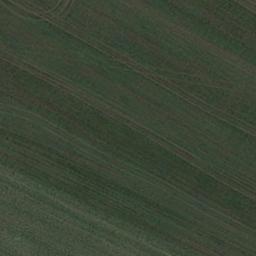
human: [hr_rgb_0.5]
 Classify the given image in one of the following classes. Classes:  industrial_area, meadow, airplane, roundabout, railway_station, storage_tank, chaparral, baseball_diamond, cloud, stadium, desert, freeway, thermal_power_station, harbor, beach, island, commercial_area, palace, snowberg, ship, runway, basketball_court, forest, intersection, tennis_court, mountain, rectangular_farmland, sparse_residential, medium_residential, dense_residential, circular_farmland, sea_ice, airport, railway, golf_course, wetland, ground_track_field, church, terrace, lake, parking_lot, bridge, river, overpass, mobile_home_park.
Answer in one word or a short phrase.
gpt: meadow